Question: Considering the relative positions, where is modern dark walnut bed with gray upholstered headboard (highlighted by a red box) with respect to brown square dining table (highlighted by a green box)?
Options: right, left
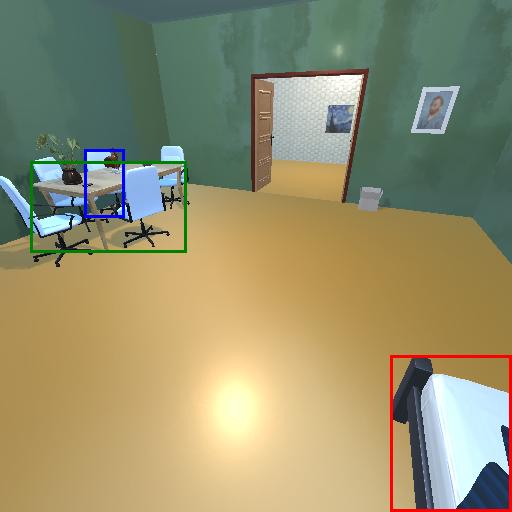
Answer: right